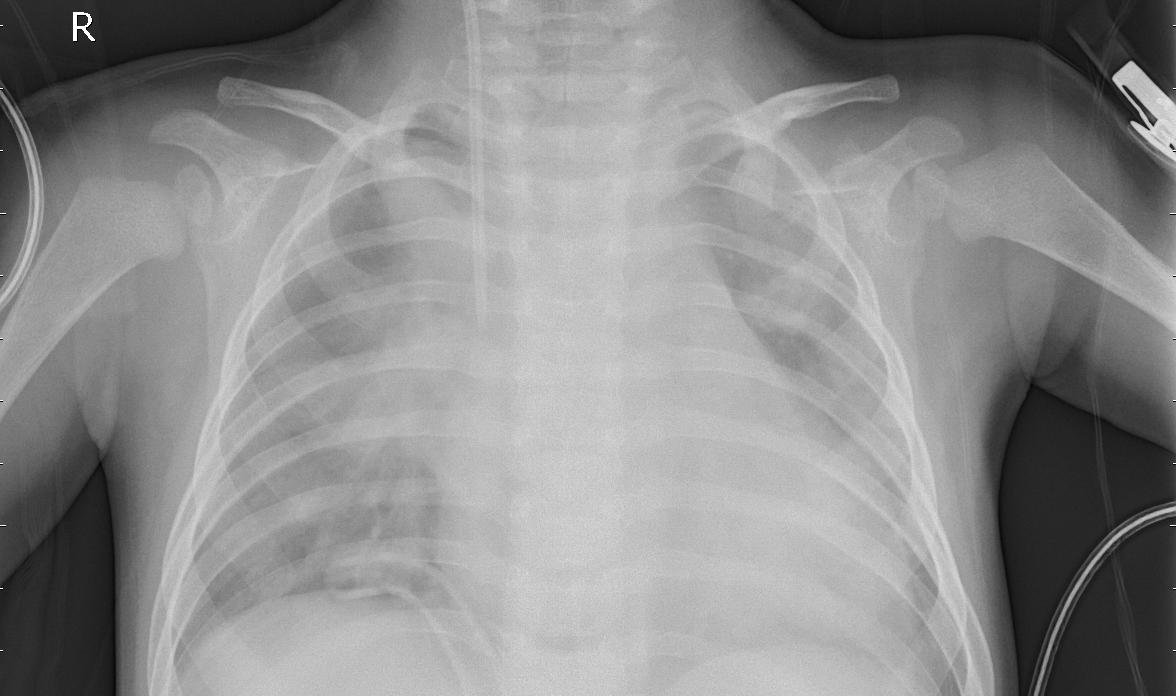
Diagnosis: PNEUMONIA